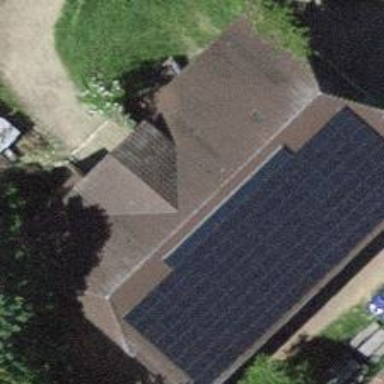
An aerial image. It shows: Solar power generator with photovoltaic panels.